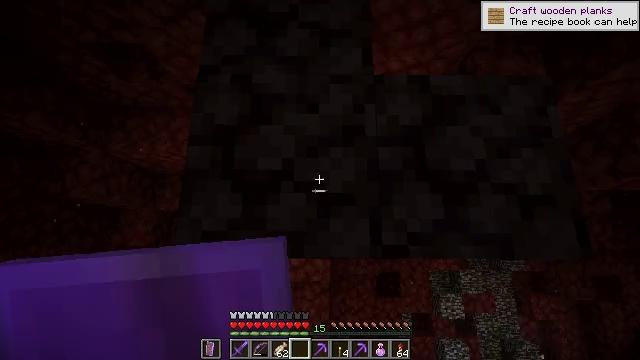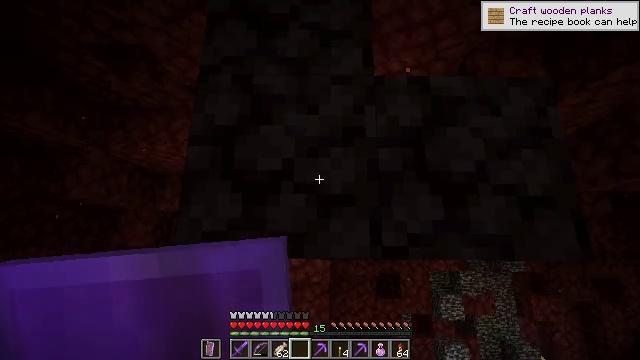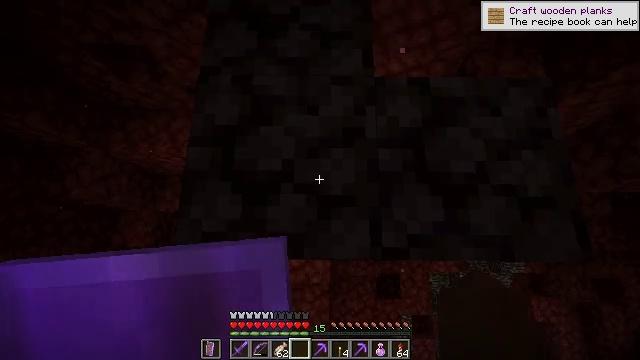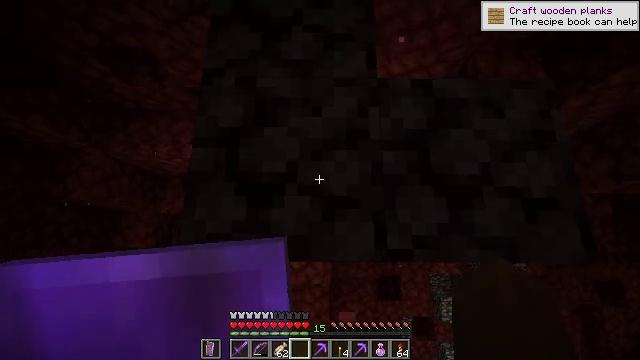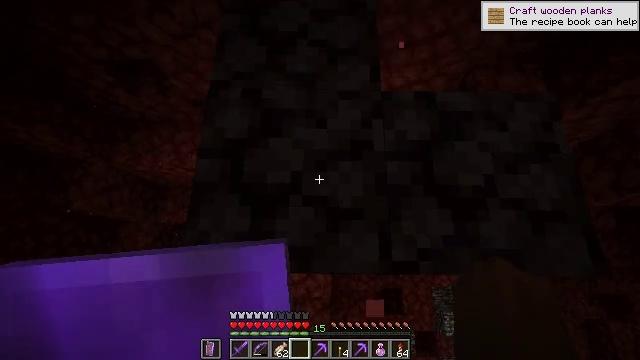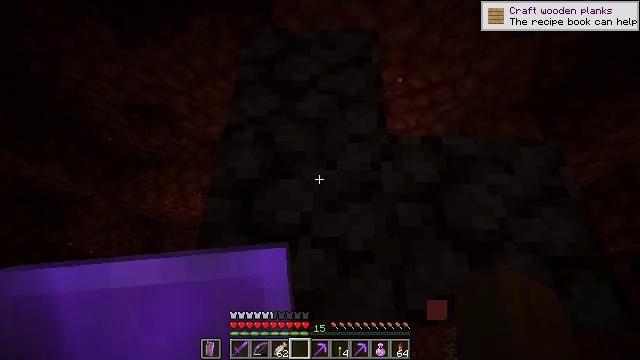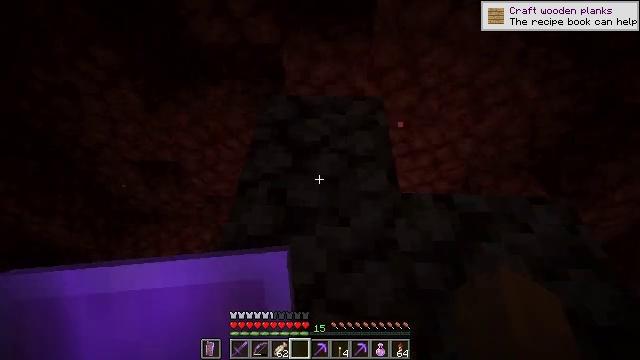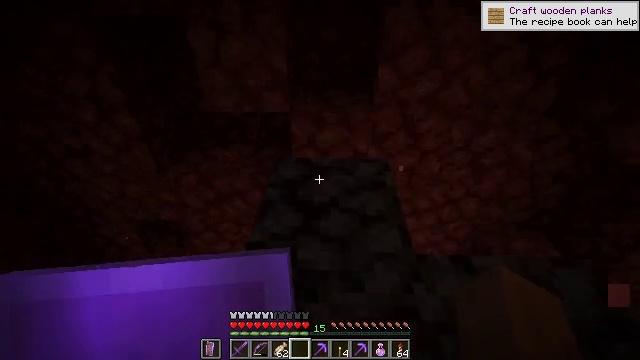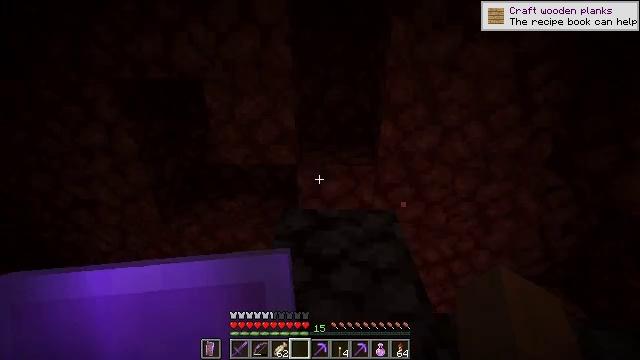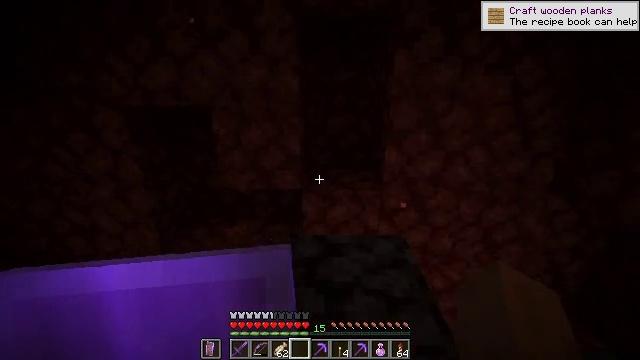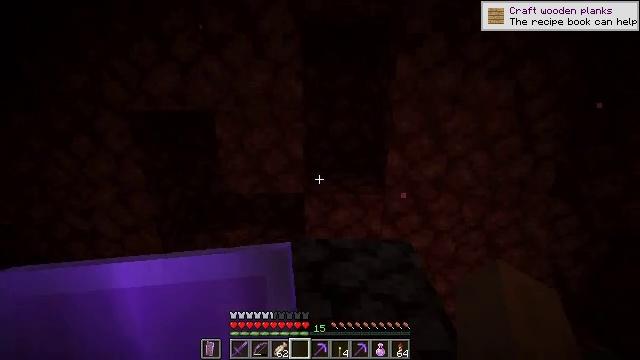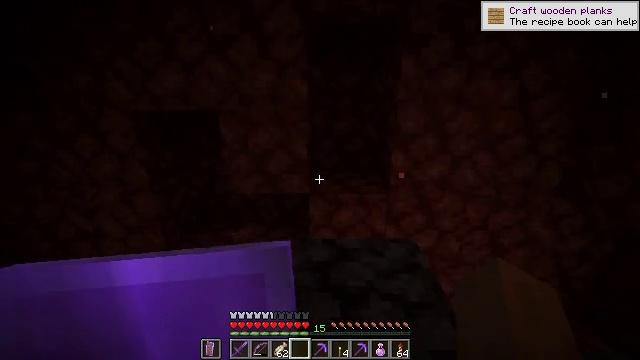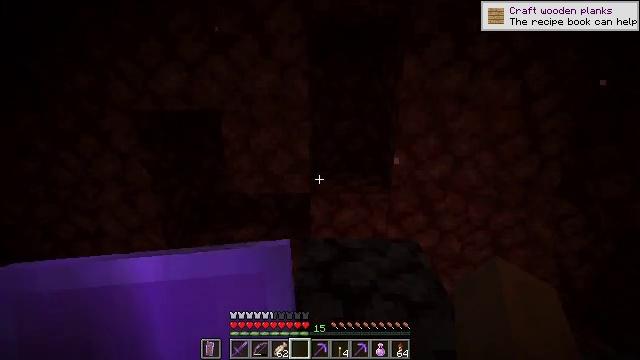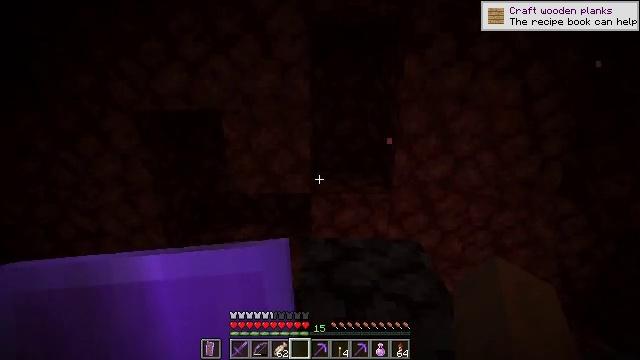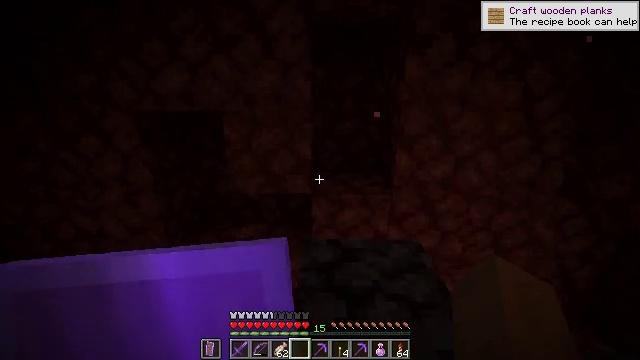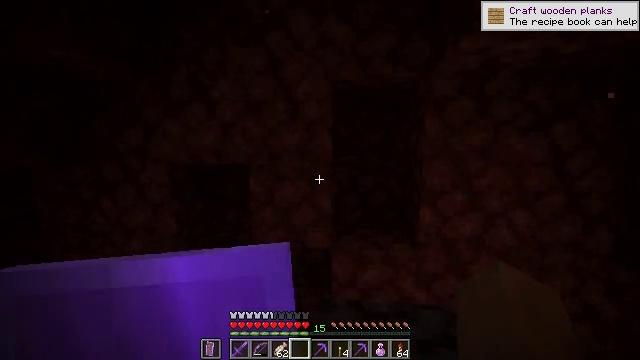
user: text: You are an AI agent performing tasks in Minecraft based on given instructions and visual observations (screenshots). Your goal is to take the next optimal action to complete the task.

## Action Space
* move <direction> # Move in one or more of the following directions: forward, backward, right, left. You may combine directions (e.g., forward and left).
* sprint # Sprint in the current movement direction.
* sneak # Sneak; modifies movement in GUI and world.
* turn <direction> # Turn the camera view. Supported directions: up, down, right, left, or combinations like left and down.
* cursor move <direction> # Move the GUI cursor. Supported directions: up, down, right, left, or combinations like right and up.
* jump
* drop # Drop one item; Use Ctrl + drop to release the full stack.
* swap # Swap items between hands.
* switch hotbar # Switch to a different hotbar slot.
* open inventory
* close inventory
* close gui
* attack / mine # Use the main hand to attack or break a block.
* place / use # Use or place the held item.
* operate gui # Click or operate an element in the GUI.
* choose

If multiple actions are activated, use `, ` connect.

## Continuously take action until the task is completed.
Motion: motion action
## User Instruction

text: Gather nether quartz ore with a pickaxe.
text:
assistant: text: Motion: sneak
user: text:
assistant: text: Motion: sneak
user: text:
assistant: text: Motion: move left, sneak
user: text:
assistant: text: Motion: move left, sneak, turn up
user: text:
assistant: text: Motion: move left, sneak, turn up
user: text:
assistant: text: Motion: move left, sneak, turn up
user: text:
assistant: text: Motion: move left, sneak, turn up
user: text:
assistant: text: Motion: move left, sneak, turn up
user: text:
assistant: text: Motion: move left, sneak, turn up
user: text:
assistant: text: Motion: move left, sneak
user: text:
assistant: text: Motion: sneak
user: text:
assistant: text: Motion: sneak
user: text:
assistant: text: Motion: sneak
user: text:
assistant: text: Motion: sneak
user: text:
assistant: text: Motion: move forward, sneak, turn left and up
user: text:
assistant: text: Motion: move forward, sneak, turn left and up
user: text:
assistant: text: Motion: move forward, sneak, turn left and up
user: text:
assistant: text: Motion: move forward, sneak, turn left and up
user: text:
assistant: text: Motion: move forward, sneak, turn left and up
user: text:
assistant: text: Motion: move forward, sneak, turn left and up
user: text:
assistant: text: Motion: move forward, sneak, turn left and up
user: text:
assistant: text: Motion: move forward, sneak, turn up
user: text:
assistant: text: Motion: move forward, sneak, turn up
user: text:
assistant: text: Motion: move forward, sneak
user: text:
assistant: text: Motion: move forward, sneak
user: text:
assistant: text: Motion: move forward, sneak
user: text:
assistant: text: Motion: move forward, sneak
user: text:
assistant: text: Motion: sneak, turn up
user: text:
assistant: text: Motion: sneak, turn up
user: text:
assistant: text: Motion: sneak, turn up